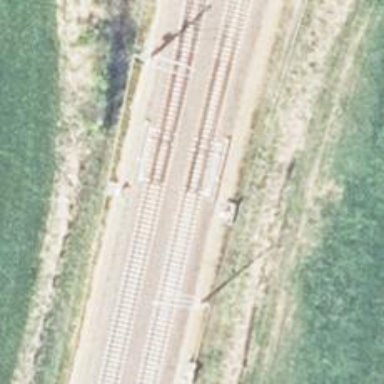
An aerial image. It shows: Railway switch with turnout to the right.